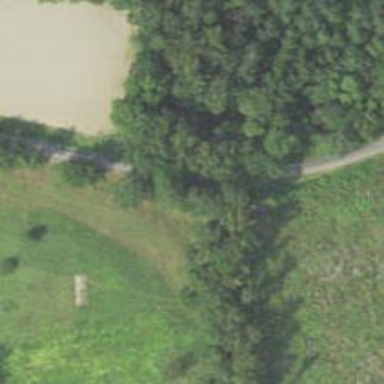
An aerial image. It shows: Culvert tunnel.